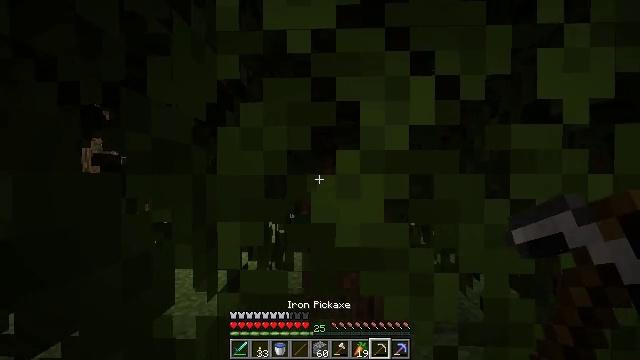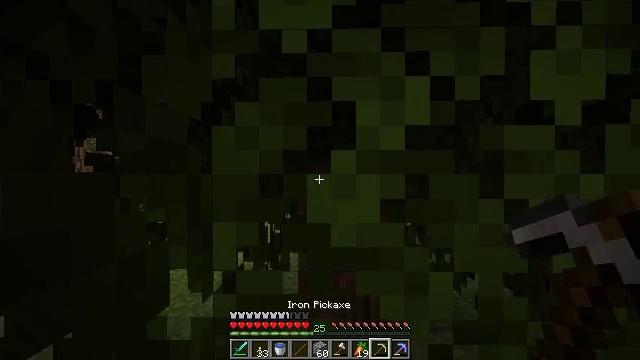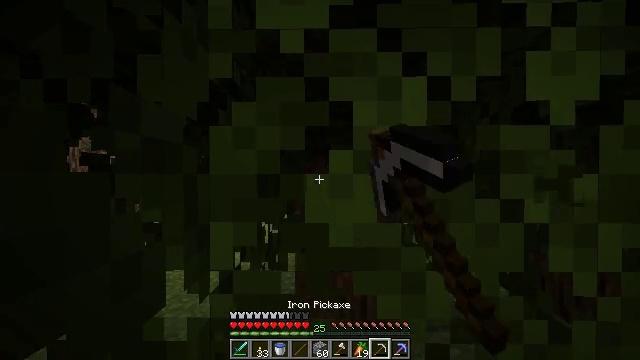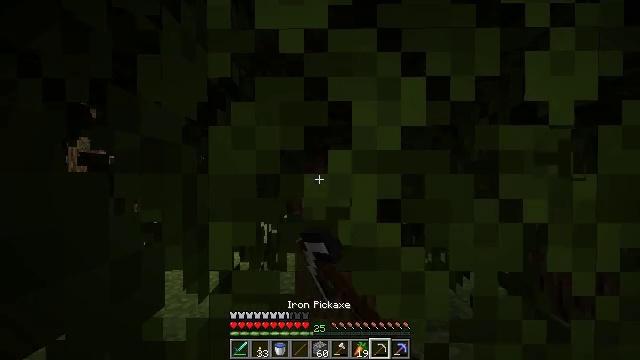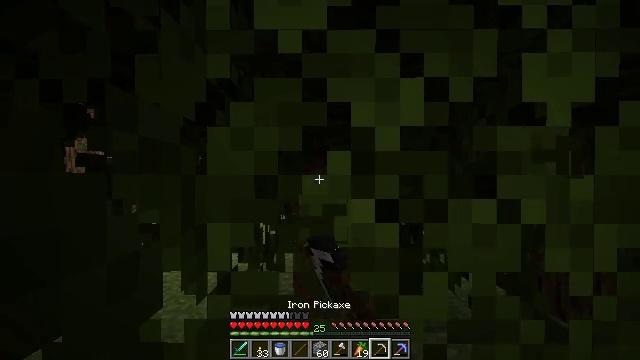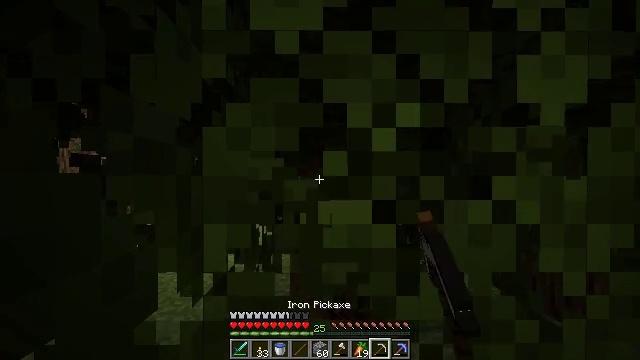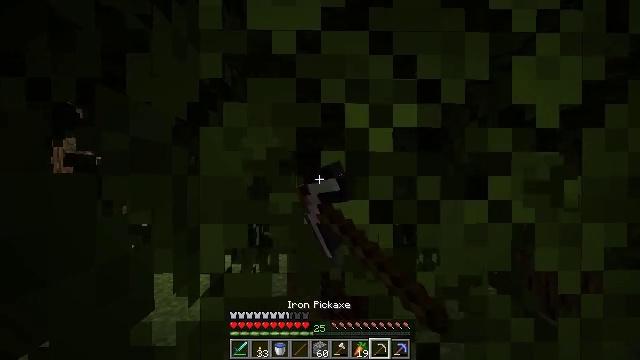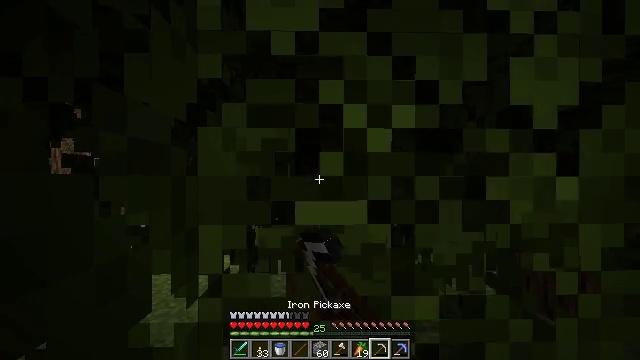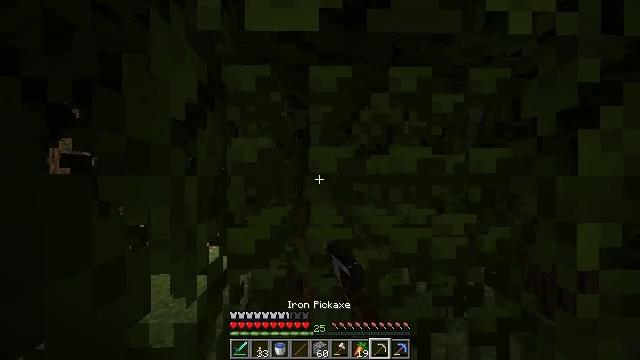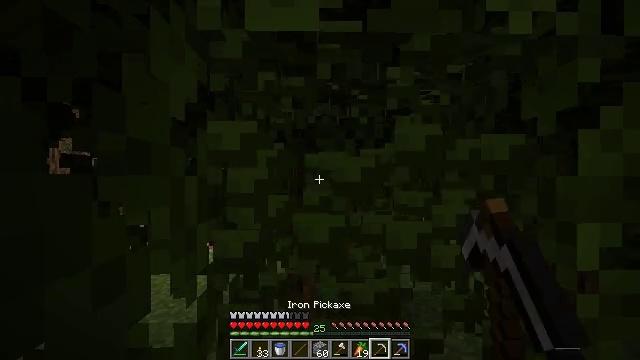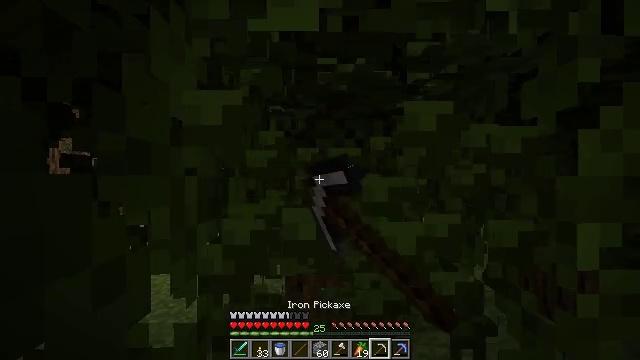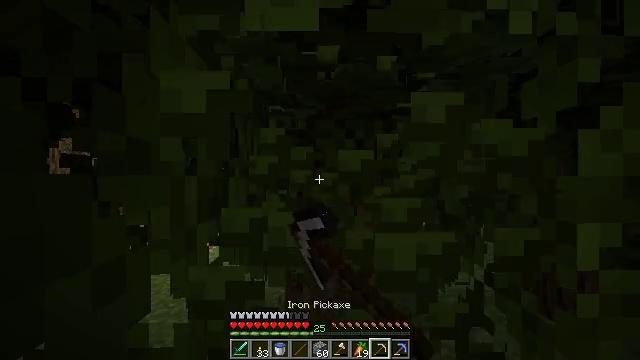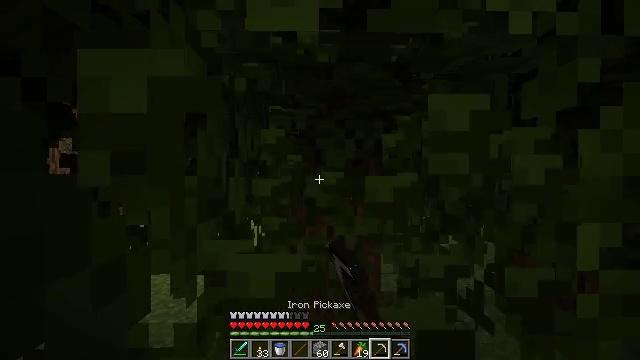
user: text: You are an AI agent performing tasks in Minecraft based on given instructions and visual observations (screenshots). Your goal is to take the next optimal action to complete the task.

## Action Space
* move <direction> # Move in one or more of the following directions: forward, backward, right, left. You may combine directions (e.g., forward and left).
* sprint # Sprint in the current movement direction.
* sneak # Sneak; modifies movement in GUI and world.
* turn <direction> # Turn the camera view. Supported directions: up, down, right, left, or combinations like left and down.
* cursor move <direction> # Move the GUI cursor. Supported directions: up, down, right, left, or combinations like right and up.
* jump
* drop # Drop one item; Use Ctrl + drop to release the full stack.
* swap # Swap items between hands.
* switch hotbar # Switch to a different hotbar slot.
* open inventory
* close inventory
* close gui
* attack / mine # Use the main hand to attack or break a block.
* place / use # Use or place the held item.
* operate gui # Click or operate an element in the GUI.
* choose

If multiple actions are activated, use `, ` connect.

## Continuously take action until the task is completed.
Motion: motion action
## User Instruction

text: Collect some oak leaves.
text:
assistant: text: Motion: attack / mine
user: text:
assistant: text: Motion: attack / mine
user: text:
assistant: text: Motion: attack / mine
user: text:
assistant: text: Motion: attack / mine
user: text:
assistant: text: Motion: attack / mine
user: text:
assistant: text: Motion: attack / mine
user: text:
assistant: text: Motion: attack / mine
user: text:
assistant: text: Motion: attack / mine
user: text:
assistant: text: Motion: attack / mine
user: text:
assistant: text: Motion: no_op
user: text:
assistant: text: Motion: no_op
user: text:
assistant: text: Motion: no_op
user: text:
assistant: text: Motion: no_op